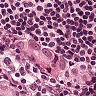
Metastatic tissue present: yes